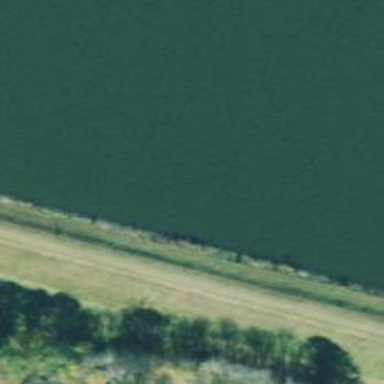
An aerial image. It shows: Dam across waterway.